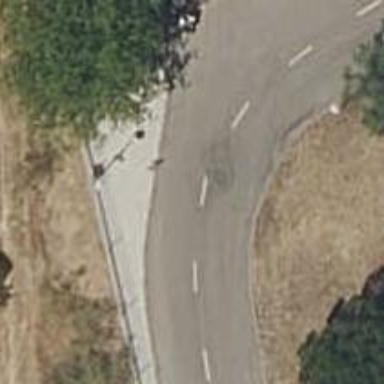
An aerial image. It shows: Asphalt road designated for service vehicles.